Question: Today we have a problem with the initialized 'sys.installerDir' variable. I tried to use this variable to set the varfile location at the arguments-field in the installer screen (screenshot). It seems to be evaluated to a 'null'-value and therefore the application start crashed because the file couldn't be found. The error logfile has the following entry:
'Could not read file [path-to-the-installer-executable]
ull\plugin.config'
Now the question: may this be a bug or are the variables not initialized at this point?
Thanks in advance

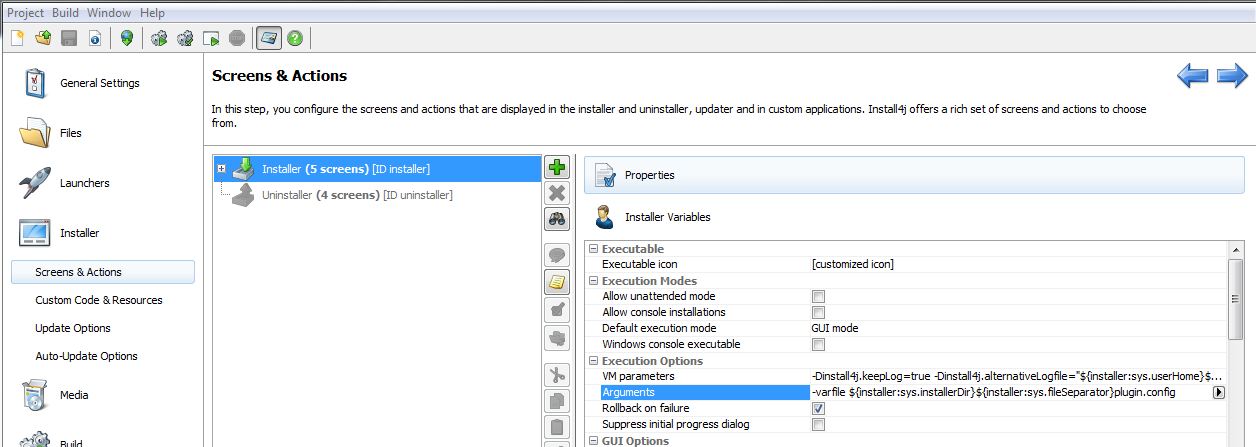
Answer: No installer variables are initialized at that point.
To read a response file relative to the installation directory of a previous installation, use a "Load a response file" action in the "Startup" node of the installer, there you can use the '${installer:sys:installerDir}' variable.